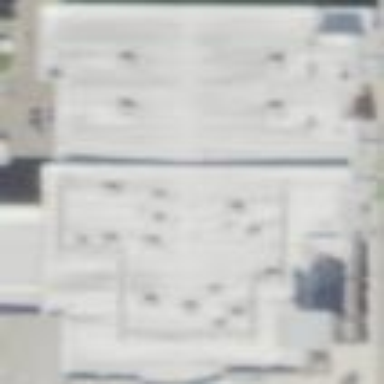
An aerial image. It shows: Commercial building.